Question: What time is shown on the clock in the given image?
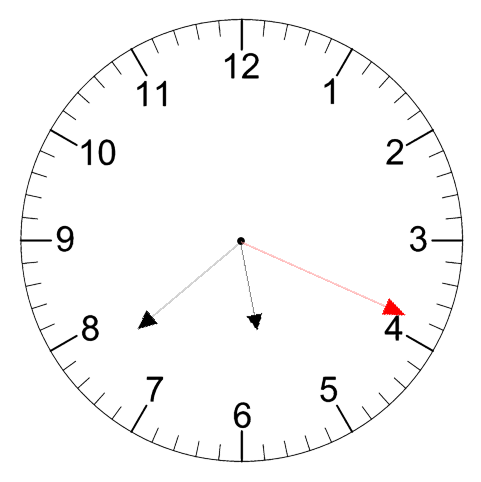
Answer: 05:38:19